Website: macys
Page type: billing-address
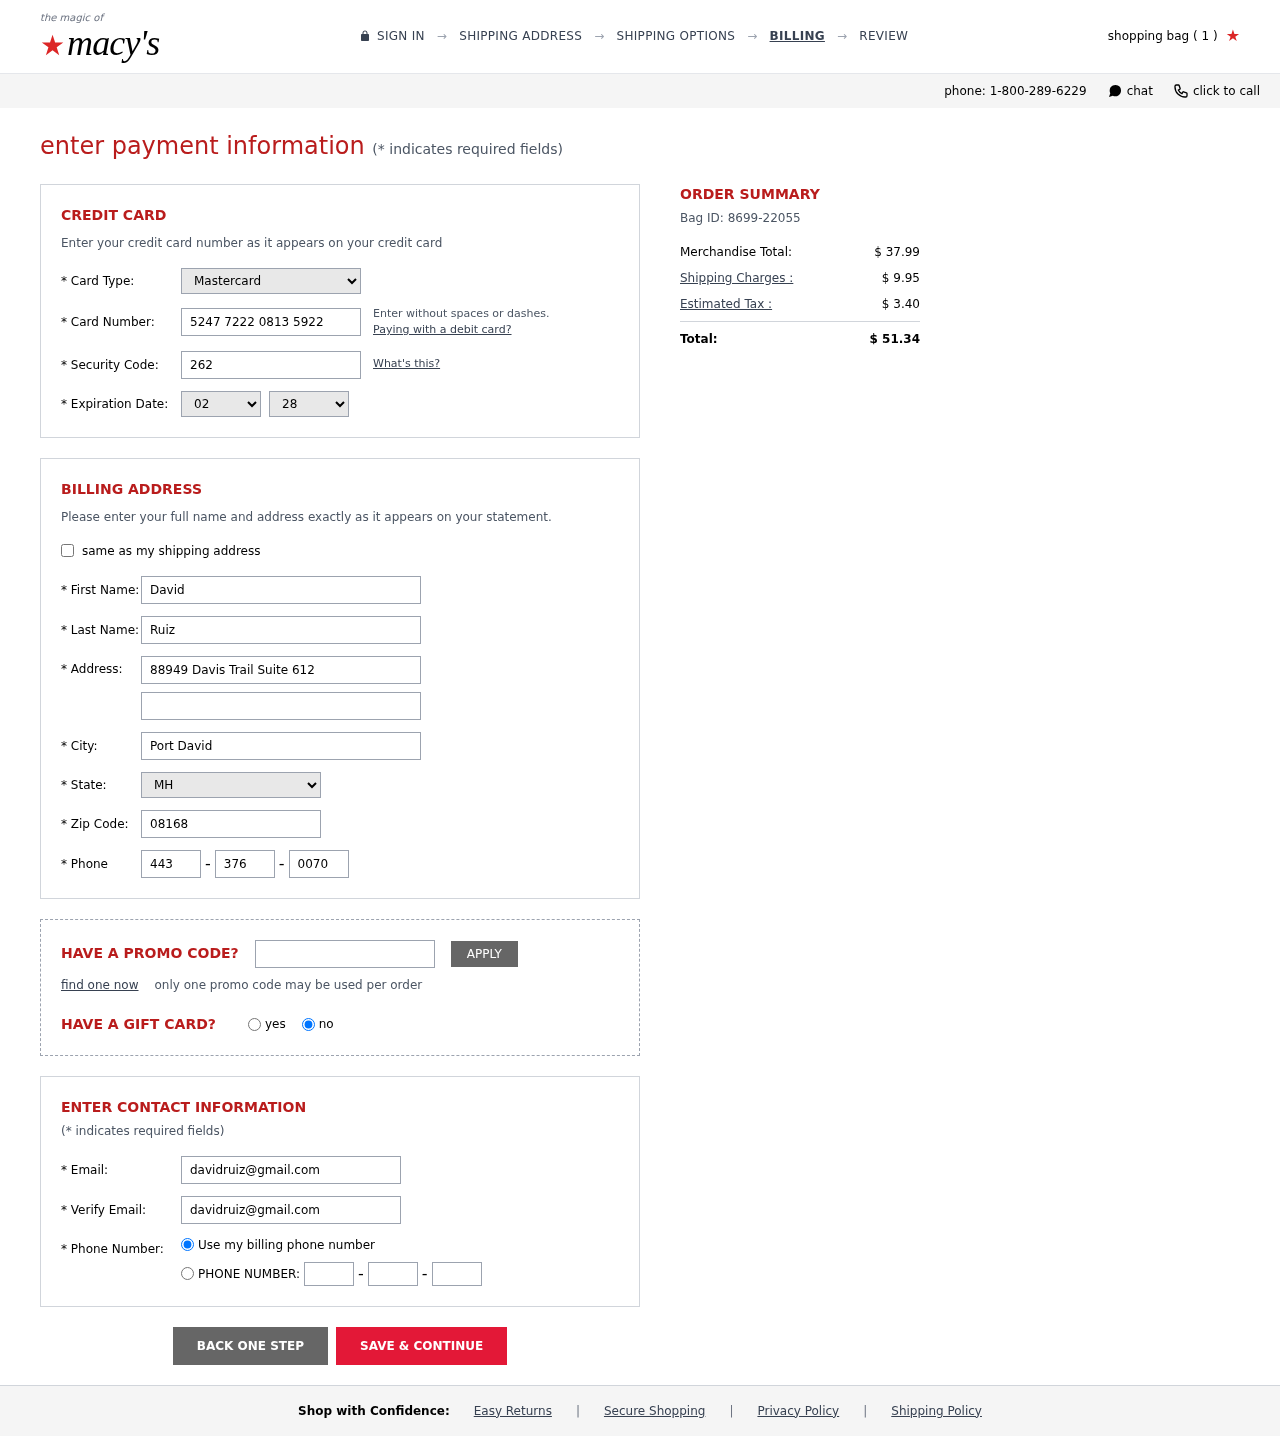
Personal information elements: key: PII_CARD_CVV
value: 262
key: PII_CARD_EXPIRY_MONTH
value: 02
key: PII_CARD_EXPIRY_YEAR
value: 28
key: PII_CARD_NUMBER
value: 5247 7222 0813 5922
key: PII_CARD_TYPE
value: Mastercard
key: PII_CITY
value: Port David
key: PII_EMAIL
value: davidruiz@gmail.com
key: PII_FIRSTNAME
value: David
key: PII_LASTNAME
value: Ruiz
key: PII_PHONE_AREA
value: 443
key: PII_PHONE_PREFIX
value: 376
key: PII_PHONE_SUFFIX
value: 0070
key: PII_POSTCODE
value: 08168
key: PII_STATE_ABBR
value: MH
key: PII_STREET
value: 88949 Davis Trail Suite 612
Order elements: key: ORDER_NUM_ITEMS
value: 1
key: ORDER_ID
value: Bag ID: 8699-22055
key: ORDER_SUBTOTAL
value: $ 37.99
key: ORDER_SHIPPING_COST
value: $ 9.95
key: ORDER_TAX
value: $ 3.40
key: ORDER_TOTAL
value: $ 51.34